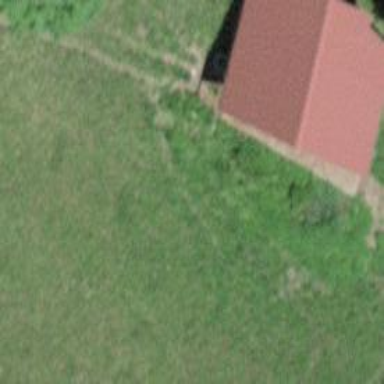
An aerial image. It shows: Rural barn.